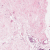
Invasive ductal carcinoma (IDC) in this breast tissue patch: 0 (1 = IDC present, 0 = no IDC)